Question: I would like to use 'INNER JOIN' on one table. But I get this error message:
> Msg 208, Level 16, State 1, Line 1
Invalid object name 'a'.
My query is :
'''
select *
from
(select
*,
ROW_NUMBER() OVER (ORDER BY GoodMainCode) as row
from [SarMem].[dbo].[Book_Data1]
where GoodName like '%A%' and GroupCode = 115) a
inner join a b on b.GoodMainCode = a.GoodMainCode
where a.row > 0 and a.row <= 100
'''

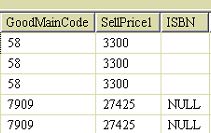
Answer: Do it with cte:
'''
;with a as(select *, ROW_NUMBER() OVER (ORDER BY GoodMainCode) as row
from [SarMem].[dbo].[Book_Data1]
where GoodName like '%A%' and GroupCode = 115)
select * from a
join a b on b.GoodMainCode = a.GoodMainCode
where a.row > 0 and a.row <= 100
'''